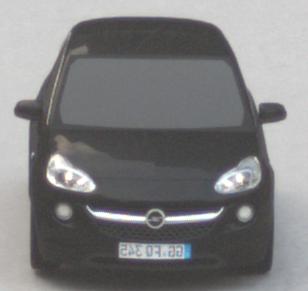
Make: Opel
Model: ADAM 1.2
Detailed model: ADAM
Model produced from: 2013/01
Model produced until: 2014/11
Doors: 3
Color: black
Road condition: dry road
Daytime: morning or afternoon
Contrast: low contrast